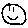
Label: smiley face